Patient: sex M, age 28
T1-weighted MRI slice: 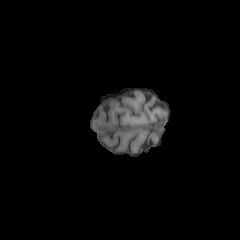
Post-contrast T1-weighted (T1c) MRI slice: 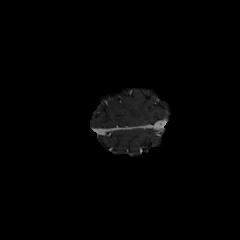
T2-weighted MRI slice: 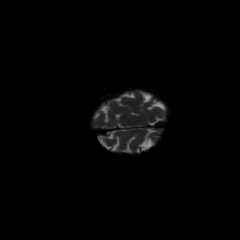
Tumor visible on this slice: no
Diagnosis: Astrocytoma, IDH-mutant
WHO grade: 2